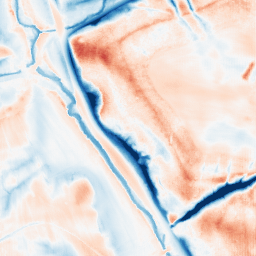
Category: classical
Decomposition family: gaussian_anisotropic
Decomposition parameters: sigma_x: 10
sigma_y: 10
Upsampling method: fft_zeropad
Upsampling parameters: scale: 8
Upsampling scale: 8